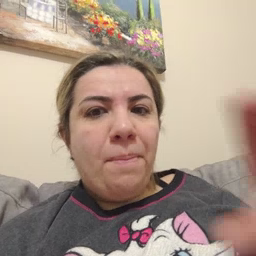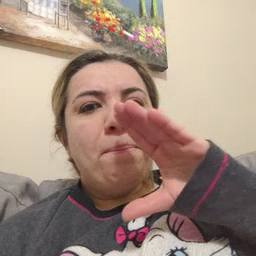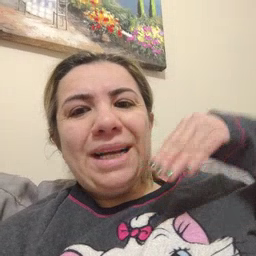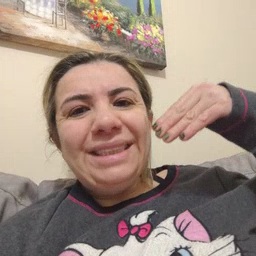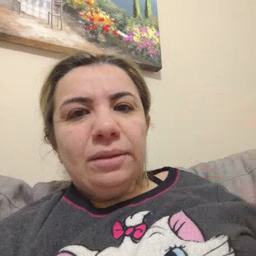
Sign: smile